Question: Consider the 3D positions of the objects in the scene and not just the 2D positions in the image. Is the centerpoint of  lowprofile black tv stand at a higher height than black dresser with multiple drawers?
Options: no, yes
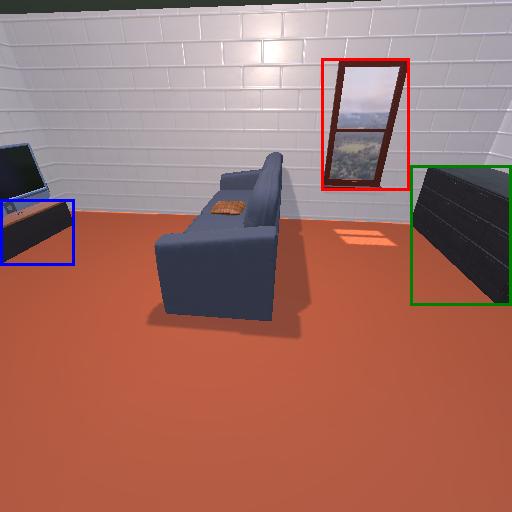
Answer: no